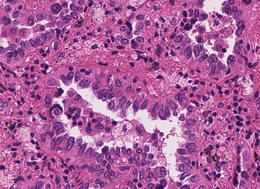
Tumor epithelial tissue: yes
Tumor-associated stroma tissue: yes
Normal tissue: no